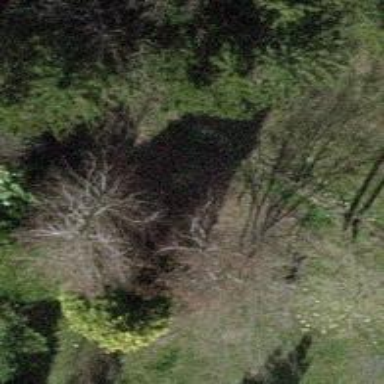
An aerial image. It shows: Deciduous broadleaved tree.